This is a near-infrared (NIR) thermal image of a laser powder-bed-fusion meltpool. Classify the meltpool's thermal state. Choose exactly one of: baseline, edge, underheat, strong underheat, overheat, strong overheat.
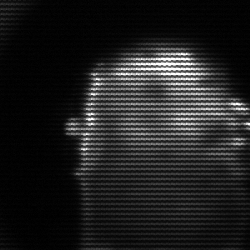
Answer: baseline